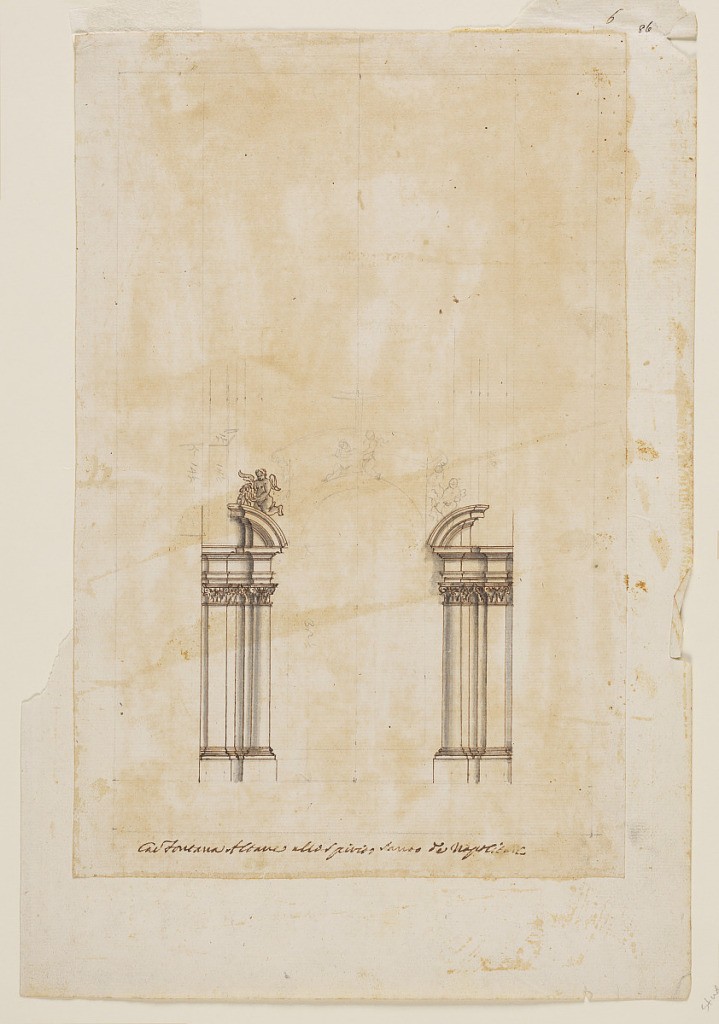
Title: Design for Altar at Santo Spirito dei Napolitani (Holy Spirit of the Neapolitans), Rome, Italy
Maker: Carlo Fontana, Italian, 1634 - 1714
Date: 1690–1702
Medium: Pen and brown ink, brush and grey wash, graphite on cream laid paper, laid down
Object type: Drawing
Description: Depiction of Santo Spirito dei Napolitani (Holy Spirit of the Neapolitans) in Rome, Italy. The drawing features part of the church altar, including a set of Corinthian columns on both the left and right. A structure in the shape of a quarter circle appears above each set of columns, with a cherub resting atop the left. A lightly drawn arch, interspersed with pairs of cherubs on the middle and the right, connects the sets of columns.